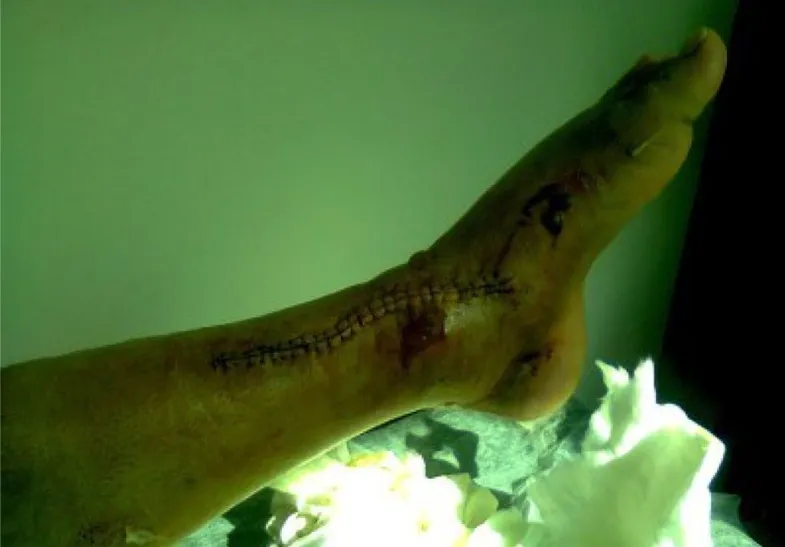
Initial presentation of the skin lesion after the internal fixation of the pilon fracture.
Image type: medical_photograph (skin_photograph)